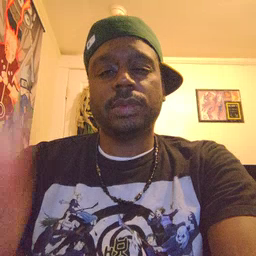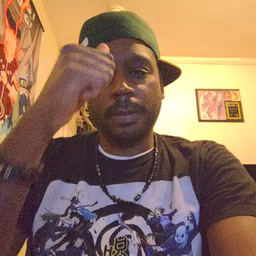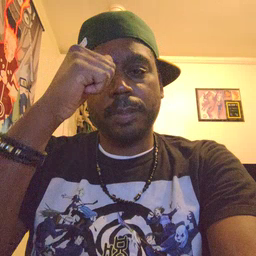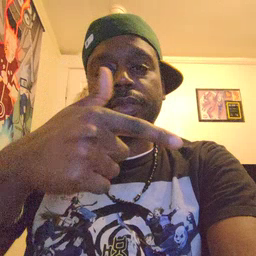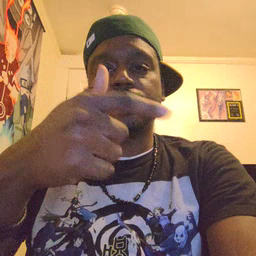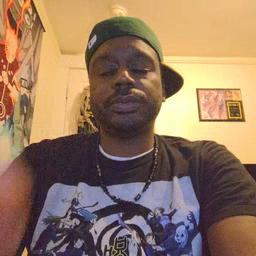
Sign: brother